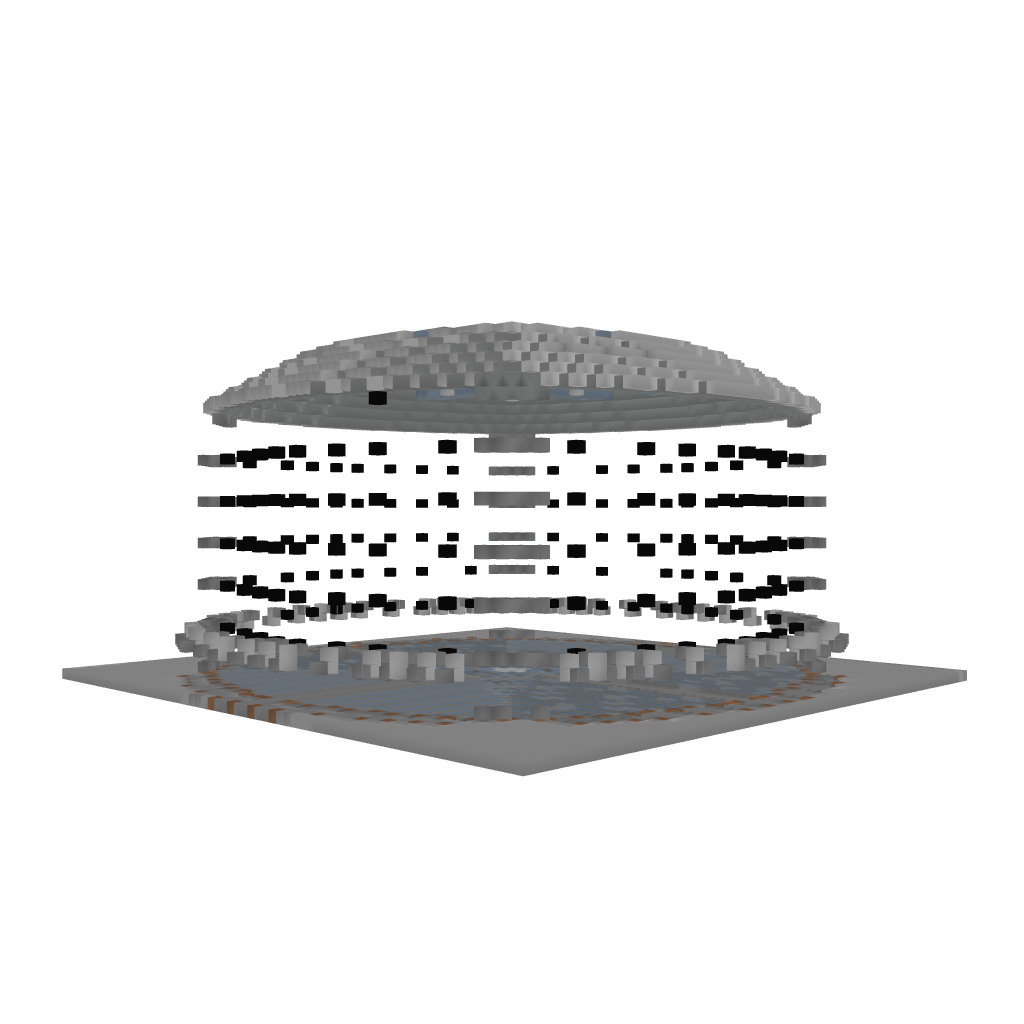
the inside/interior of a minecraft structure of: PvP Arena